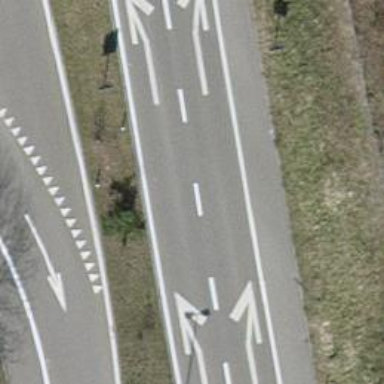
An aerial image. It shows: Trunk link highway.